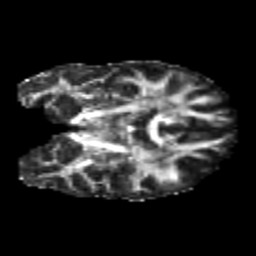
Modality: FA
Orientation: coronal
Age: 22
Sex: male
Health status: healthy
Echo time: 0.074 s